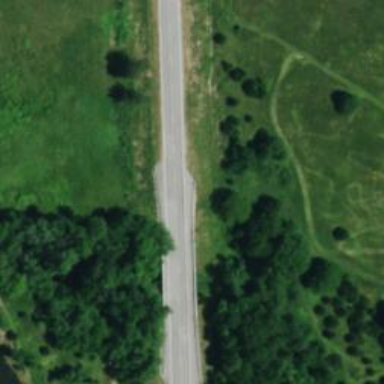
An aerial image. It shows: Tertiary road with asphalt surface that goes over bridge.